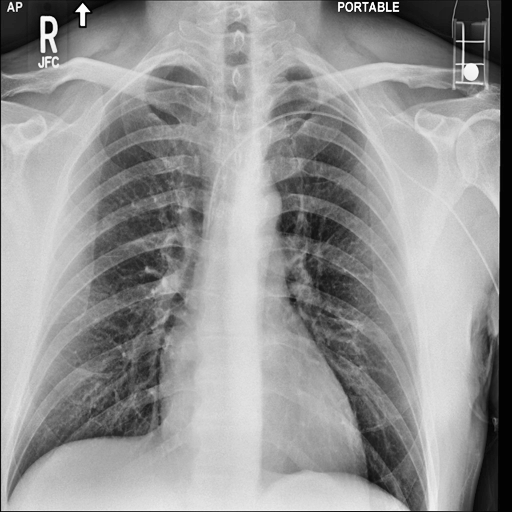
Finding: NORMAL